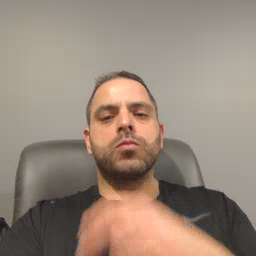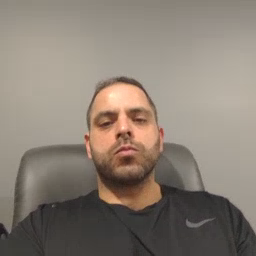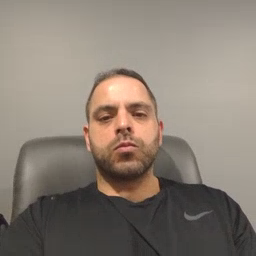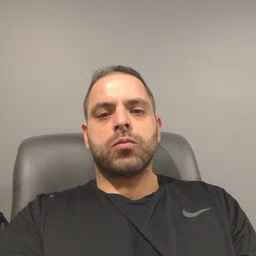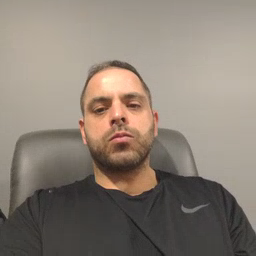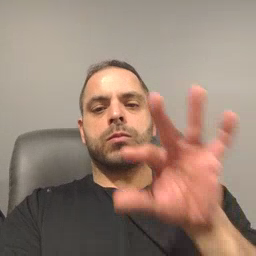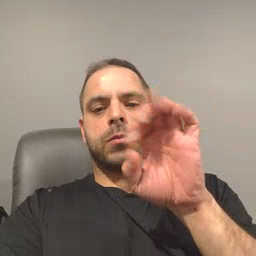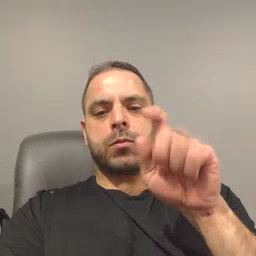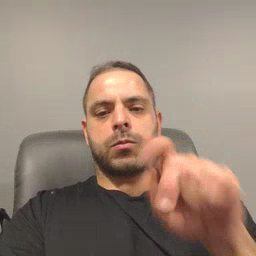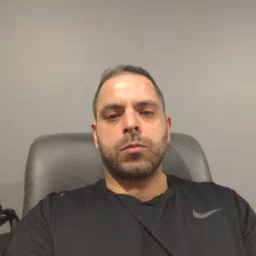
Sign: feet